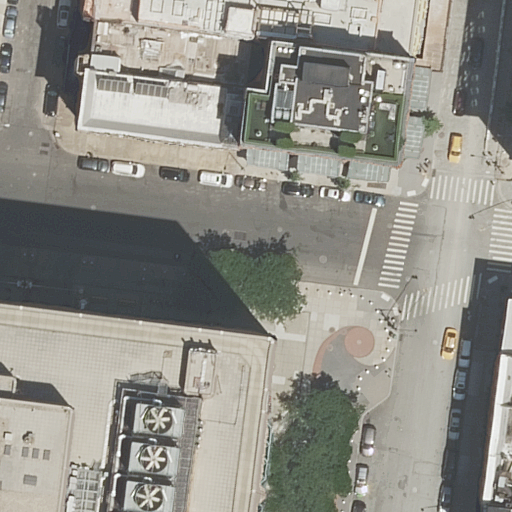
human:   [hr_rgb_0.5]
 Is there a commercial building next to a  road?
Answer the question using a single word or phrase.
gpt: no

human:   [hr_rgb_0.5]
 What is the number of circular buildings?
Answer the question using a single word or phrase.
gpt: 0

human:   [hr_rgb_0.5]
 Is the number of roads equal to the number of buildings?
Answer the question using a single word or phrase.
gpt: no

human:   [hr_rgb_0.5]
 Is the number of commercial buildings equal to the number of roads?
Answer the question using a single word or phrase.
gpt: no

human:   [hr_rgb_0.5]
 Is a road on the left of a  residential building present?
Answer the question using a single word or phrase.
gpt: yes

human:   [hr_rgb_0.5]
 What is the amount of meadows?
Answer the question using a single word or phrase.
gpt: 0

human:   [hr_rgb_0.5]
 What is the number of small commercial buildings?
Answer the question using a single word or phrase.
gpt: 0

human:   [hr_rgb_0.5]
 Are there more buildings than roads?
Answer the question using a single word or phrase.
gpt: yes

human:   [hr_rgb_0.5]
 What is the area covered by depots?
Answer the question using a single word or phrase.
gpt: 0m2

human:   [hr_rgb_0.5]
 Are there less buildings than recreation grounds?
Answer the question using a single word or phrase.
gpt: no

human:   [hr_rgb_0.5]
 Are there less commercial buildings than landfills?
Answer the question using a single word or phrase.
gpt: no

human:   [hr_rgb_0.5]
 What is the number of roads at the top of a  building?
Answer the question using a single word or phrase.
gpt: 5

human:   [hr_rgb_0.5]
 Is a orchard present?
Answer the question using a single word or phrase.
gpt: no

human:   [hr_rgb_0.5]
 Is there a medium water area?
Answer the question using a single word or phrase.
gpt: no

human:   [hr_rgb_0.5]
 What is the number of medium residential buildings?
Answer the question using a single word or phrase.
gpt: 3

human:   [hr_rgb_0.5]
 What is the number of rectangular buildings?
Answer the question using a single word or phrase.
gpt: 7

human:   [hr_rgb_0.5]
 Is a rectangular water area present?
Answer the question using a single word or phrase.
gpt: no

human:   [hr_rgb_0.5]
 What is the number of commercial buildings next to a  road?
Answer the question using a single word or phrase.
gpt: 0

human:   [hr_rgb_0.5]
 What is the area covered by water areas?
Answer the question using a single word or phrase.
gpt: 0m2

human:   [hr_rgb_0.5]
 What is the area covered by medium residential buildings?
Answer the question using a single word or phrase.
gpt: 952m2

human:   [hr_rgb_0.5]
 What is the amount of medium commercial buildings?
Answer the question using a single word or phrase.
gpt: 0

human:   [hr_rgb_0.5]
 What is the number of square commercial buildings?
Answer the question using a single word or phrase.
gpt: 0

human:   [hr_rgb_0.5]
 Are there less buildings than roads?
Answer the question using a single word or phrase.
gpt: no

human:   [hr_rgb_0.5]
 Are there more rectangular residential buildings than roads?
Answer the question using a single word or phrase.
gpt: yes

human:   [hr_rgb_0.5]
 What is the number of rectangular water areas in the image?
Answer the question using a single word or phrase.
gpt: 0

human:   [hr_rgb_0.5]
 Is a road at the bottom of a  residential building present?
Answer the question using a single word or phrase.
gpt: yes

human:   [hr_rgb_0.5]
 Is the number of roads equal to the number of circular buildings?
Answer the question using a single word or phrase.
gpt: no

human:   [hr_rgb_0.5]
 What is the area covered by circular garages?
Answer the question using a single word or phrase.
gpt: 0m2

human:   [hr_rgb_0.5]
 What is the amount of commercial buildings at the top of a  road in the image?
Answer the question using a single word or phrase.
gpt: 0

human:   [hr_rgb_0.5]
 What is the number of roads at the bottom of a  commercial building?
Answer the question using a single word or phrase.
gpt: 0

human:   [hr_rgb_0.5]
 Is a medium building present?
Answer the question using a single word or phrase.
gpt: yes

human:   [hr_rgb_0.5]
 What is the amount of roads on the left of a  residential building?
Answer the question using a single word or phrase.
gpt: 5

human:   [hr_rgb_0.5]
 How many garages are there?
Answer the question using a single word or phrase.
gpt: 0

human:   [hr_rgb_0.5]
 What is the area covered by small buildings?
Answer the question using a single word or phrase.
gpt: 3m2

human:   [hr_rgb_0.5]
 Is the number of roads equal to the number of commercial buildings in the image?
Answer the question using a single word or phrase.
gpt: no

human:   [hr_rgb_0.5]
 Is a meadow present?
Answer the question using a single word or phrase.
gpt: no